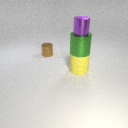
large green metal cylinder below small purple metal cylinder